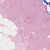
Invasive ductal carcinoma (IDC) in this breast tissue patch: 0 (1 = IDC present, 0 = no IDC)